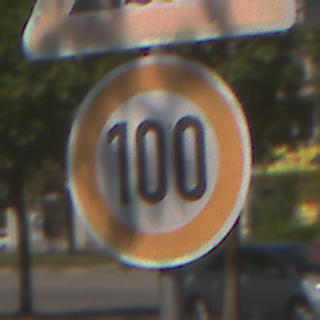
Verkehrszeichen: Geschwindigkeit100
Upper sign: Ufer
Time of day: Midday
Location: Outdoor (Urban)
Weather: Clear
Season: NotSpecified
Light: Natural